Field crop: maize
Growth stage: 1
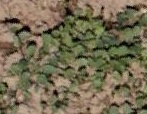
Species: convolvulus